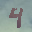
Label: 4